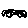
Label: car